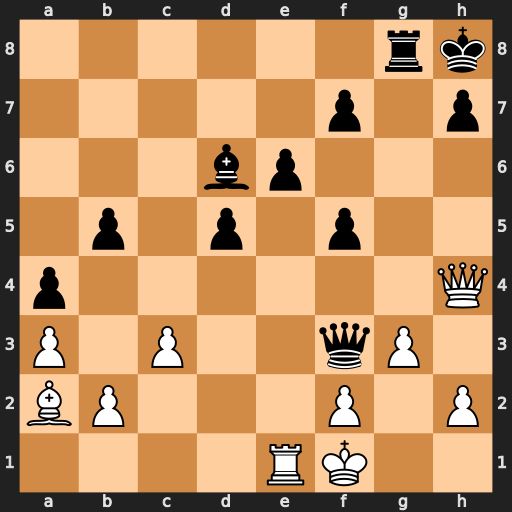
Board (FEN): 6rk/5p1p/3bp3/1p1p1p2/p6Q/P1P2qP1/BP3P1P/4RK2
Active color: w
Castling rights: -
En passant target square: -
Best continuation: Qf6+ Rg7 Qd8+